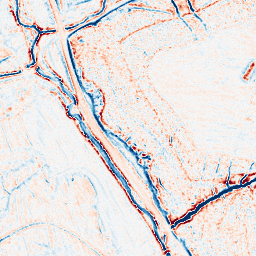
Category: edge_preserving
Decomposition family: bilateral
Decomposition parameters: d: 9
sigma_color: 100
sigma_space: 25
Upsampling method: cubic_catmull_rom
Upsampling parameters: scale: 8
Upsampling scale: 8